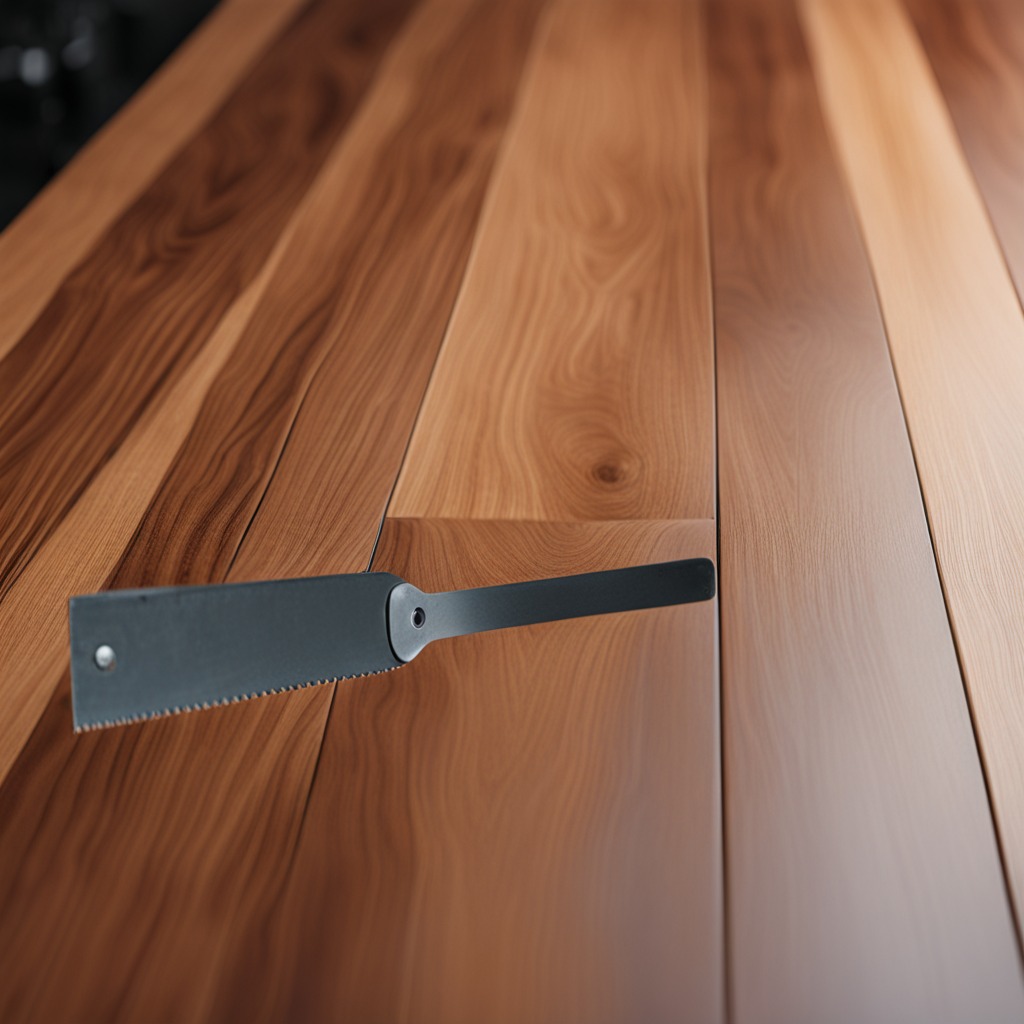
A metal saw is lying on a wooden table in a carpentry studio.